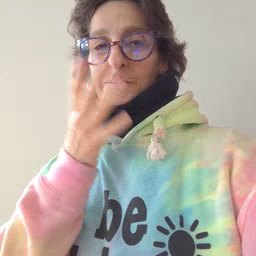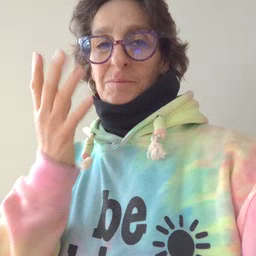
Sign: farm